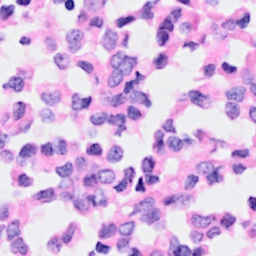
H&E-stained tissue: Breast